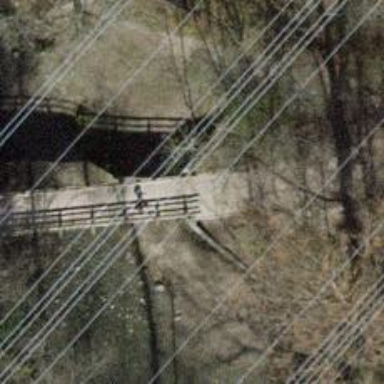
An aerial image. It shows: Track road on bridge with grade 1 track type.